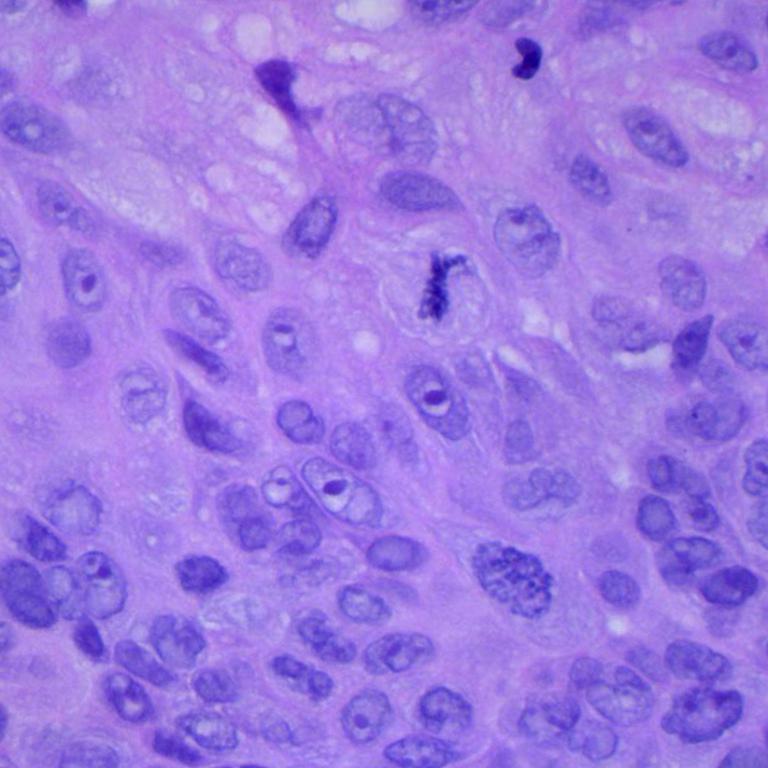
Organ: lung
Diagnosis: squamous carcinomas